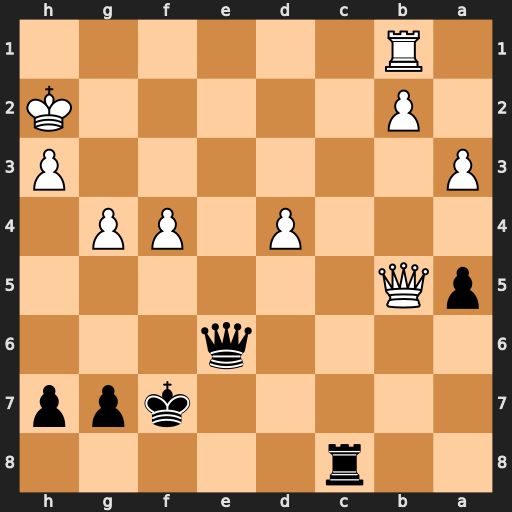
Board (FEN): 2r5/5kpp/4q3/pQ6/3P1PP1/P6P/1P5K/1R6
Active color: b
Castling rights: -
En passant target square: -
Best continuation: Rc2+ Kg3 Qe3+ Kh4 Qf2+ Kg5 h6+